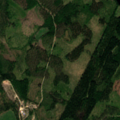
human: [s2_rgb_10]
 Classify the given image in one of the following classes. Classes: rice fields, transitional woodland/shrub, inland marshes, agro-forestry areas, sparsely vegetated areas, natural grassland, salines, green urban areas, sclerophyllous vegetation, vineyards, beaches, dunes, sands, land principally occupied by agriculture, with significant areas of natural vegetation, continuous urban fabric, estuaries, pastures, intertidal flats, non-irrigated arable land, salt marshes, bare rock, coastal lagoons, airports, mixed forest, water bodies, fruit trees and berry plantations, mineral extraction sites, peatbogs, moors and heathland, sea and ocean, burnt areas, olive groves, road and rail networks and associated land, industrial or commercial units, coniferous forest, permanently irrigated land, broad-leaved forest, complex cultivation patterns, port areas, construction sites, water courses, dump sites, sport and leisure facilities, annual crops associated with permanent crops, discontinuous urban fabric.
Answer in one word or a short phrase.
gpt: land principally occupied by agriculture, with significant areas of natural vegetation, coniferous forest, mixed forest, transitional woodland/shrub